Question: How can I change the text at the top of the add user page? I am talking about the text in this section:

I've been reading the docs and searching through the code, but I'm not finding the place to override this.
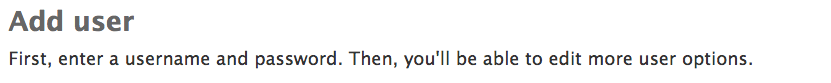
Answer: This text is defined in the <URL> template. To override it create your own template with the same name in your project.
:
'''
{% extends "admin/change_form.html" %}
{% block content_title %}
<h1>This is the title</h1>
{% endblock %}
{% block form_top %}
<p>This is the subtitle</p>
{% endblock %}
{% block after_field_sets %}
<script type="text/javascript">document.getElementById("id_username").focus();</script>
{% endblock %}
'''